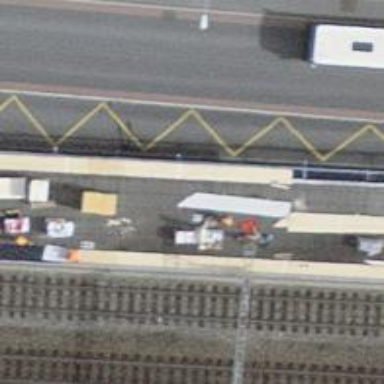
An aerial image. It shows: Bus stop with shelter. It is platform for public transport.